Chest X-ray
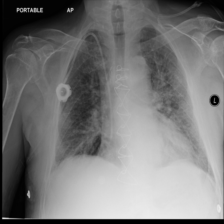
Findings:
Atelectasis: negative
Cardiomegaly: negative
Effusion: negative
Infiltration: negative
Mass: negative
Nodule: negative
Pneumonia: negative
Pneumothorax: negative
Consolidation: negative
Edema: positive
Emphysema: negative
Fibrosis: negative
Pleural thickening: negative
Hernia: negative